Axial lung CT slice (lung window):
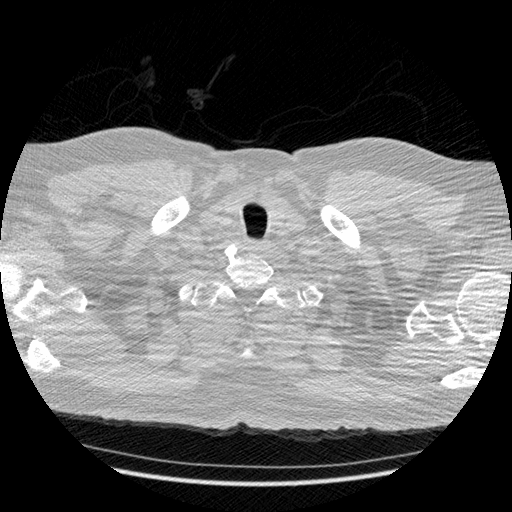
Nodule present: no